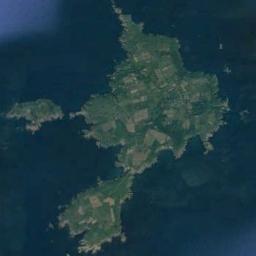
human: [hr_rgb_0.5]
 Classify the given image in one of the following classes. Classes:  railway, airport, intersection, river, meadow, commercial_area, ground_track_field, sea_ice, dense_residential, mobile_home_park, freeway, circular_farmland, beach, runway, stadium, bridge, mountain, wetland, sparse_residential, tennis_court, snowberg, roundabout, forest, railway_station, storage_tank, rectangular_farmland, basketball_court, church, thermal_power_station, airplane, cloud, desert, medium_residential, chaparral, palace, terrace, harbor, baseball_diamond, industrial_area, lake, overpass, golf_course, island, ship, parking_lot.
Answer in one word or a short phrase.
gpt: island